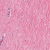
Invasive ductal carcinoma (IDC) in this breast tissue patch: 0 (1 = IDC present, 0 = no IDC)